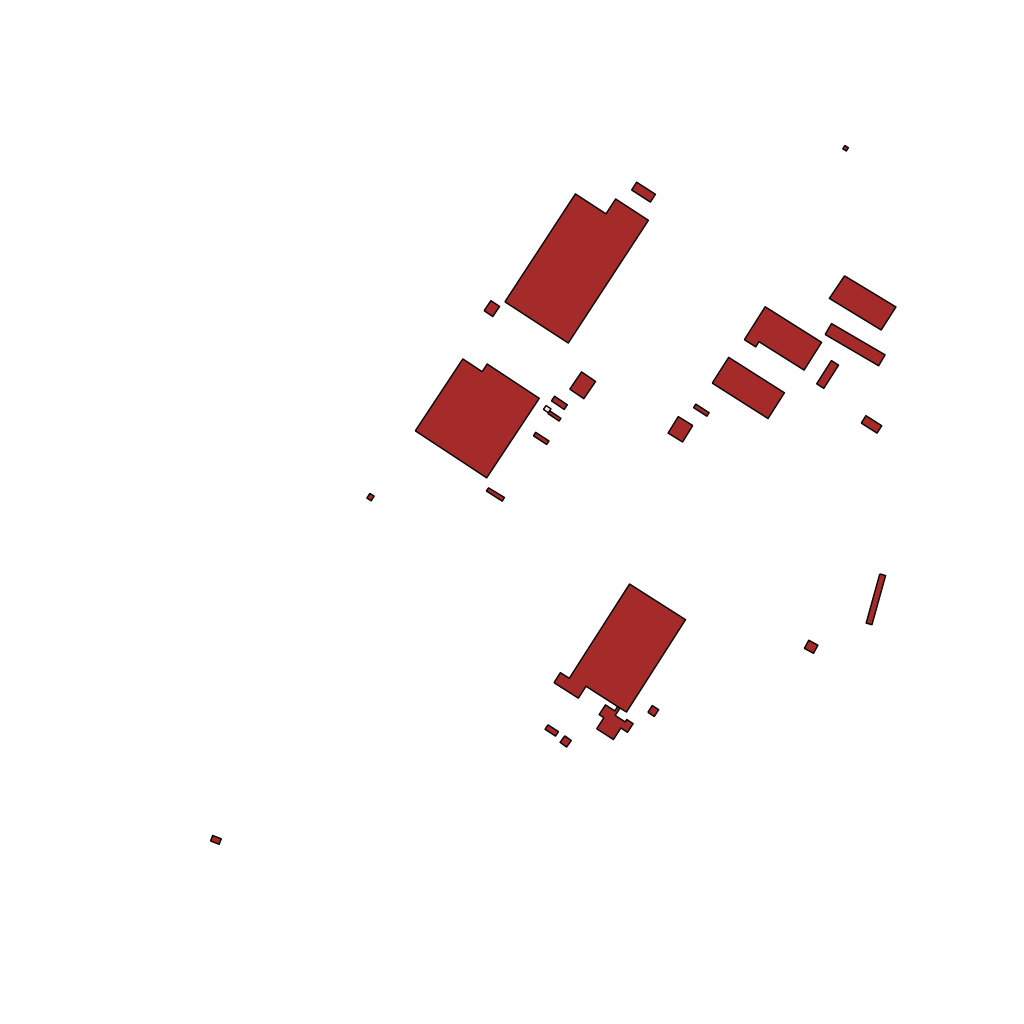
Tags: overhead vector_map, business, industrial, recreation, residential, individual_rise, low_rise, density_1, Facility, Gas, 1.0 km²